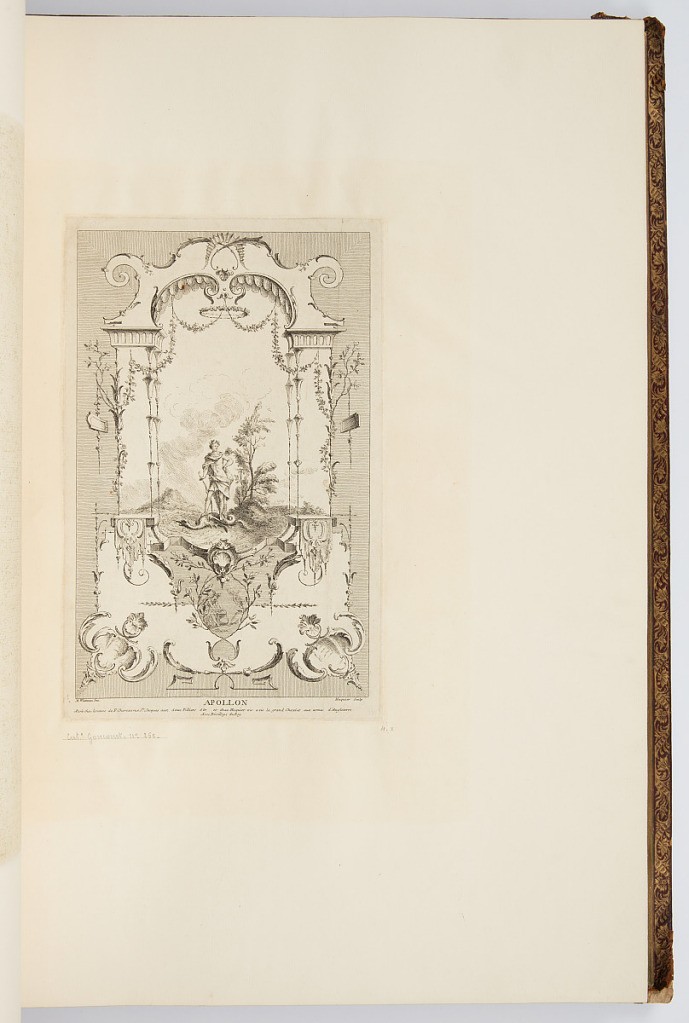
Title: Apollon
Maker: Antoine Watteau, French, 1684–1721
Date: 1723-1735
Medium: Etching on laid paper
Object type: Bound print
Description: Page of ornament with elaborate frame and a central scene representing Apollo standing in a landscape on top of a Python. The plate is signed.